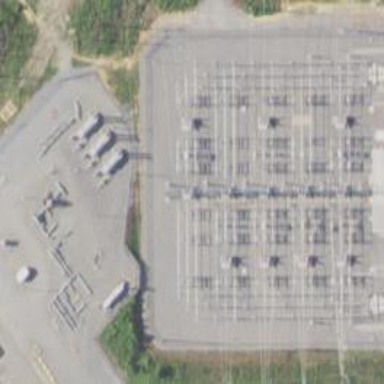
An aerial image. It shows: Switch used for power control.